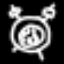
Label: clock